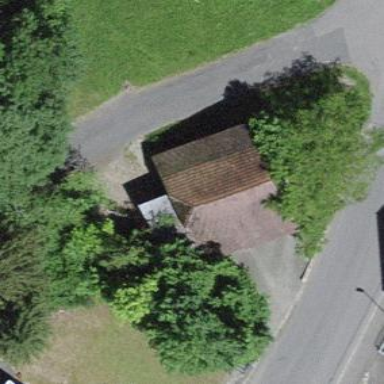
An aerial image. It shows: Garage building.